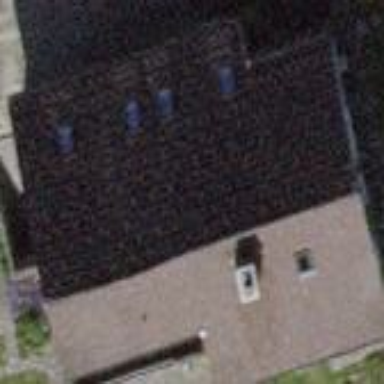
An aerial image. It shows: Gabled building with roof made of roof tiles.